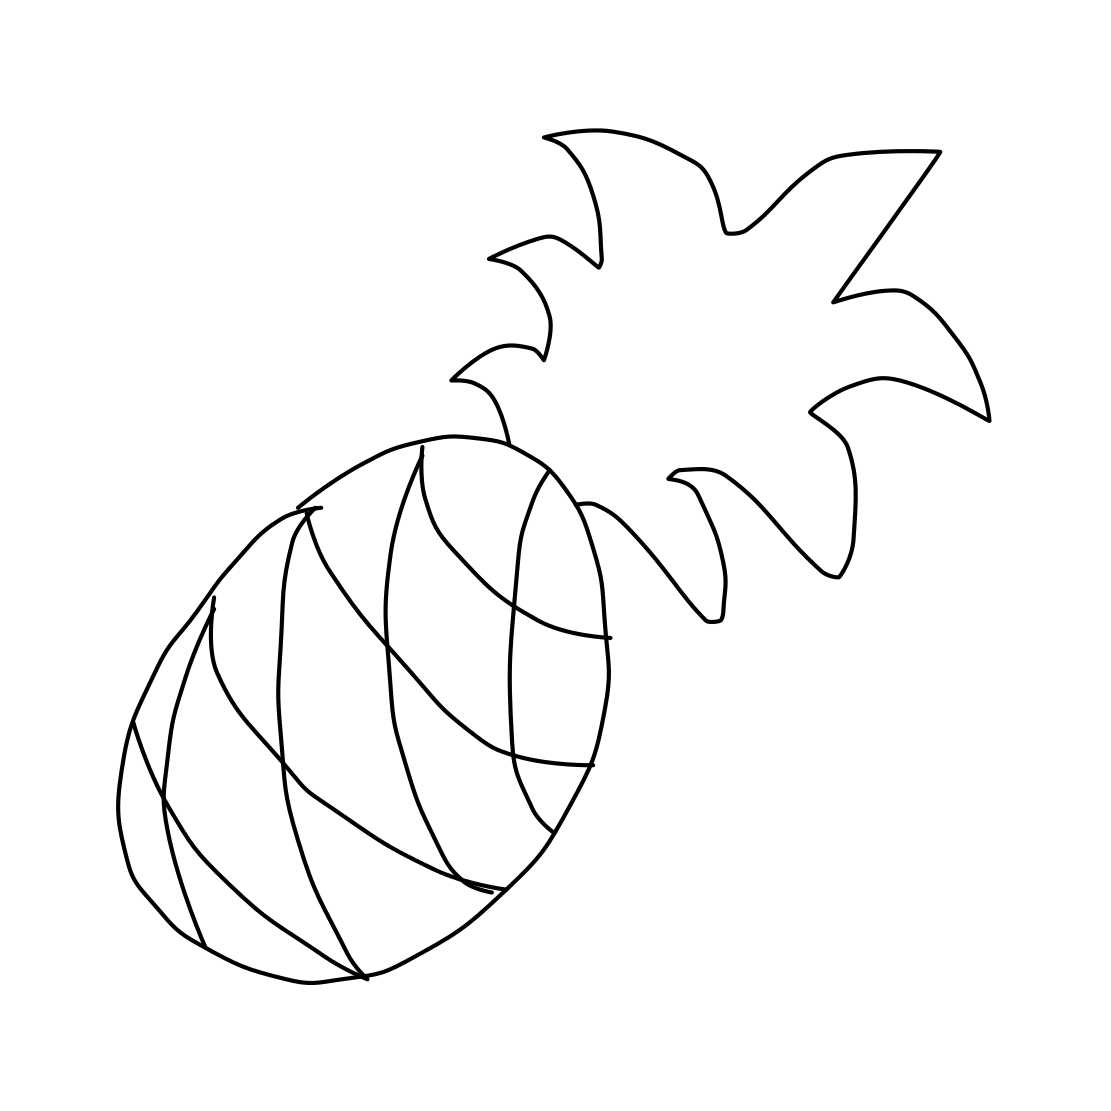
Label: pineapple